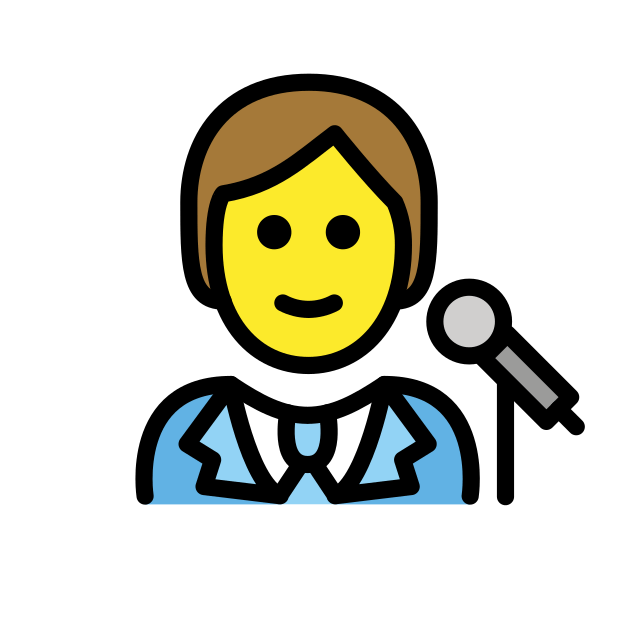
singer